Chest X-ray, PA view. Patient: 43 years old, sex F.
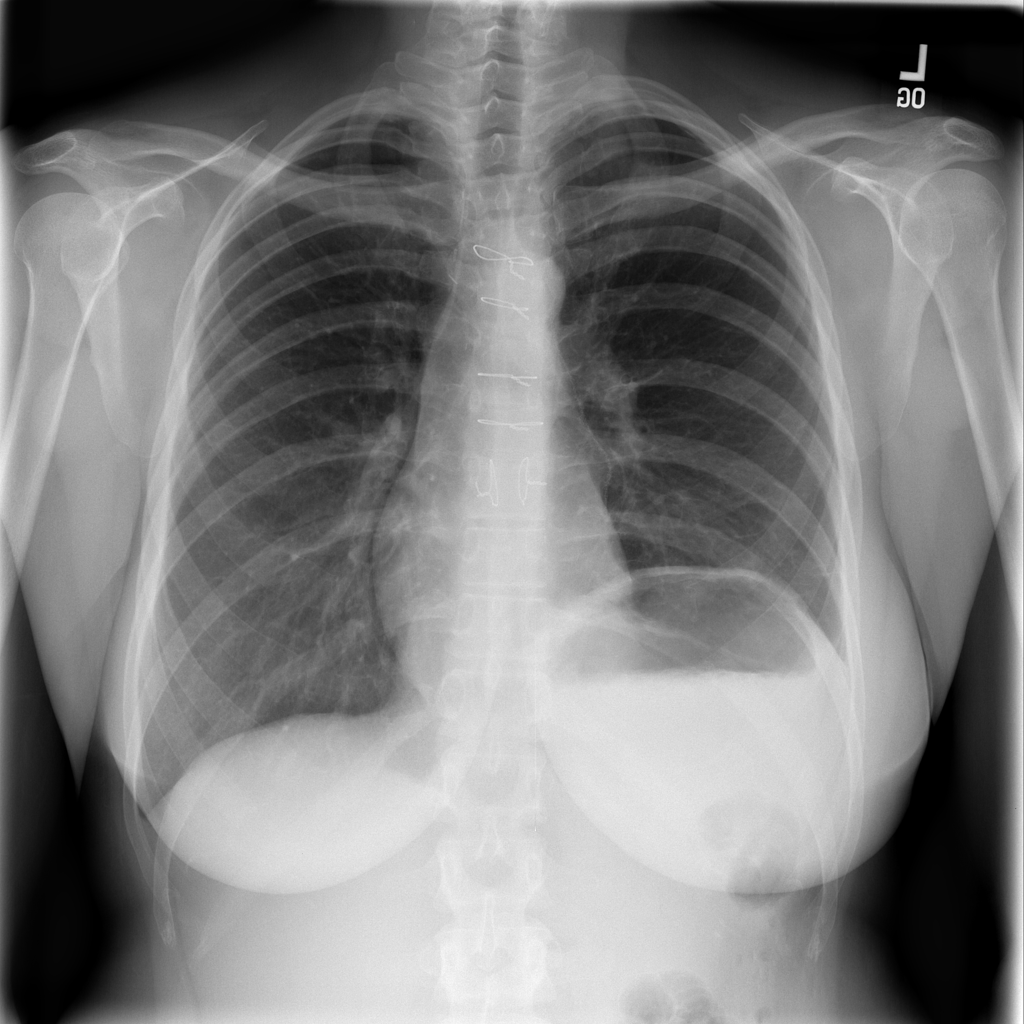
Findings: Fibrosis